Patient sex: M
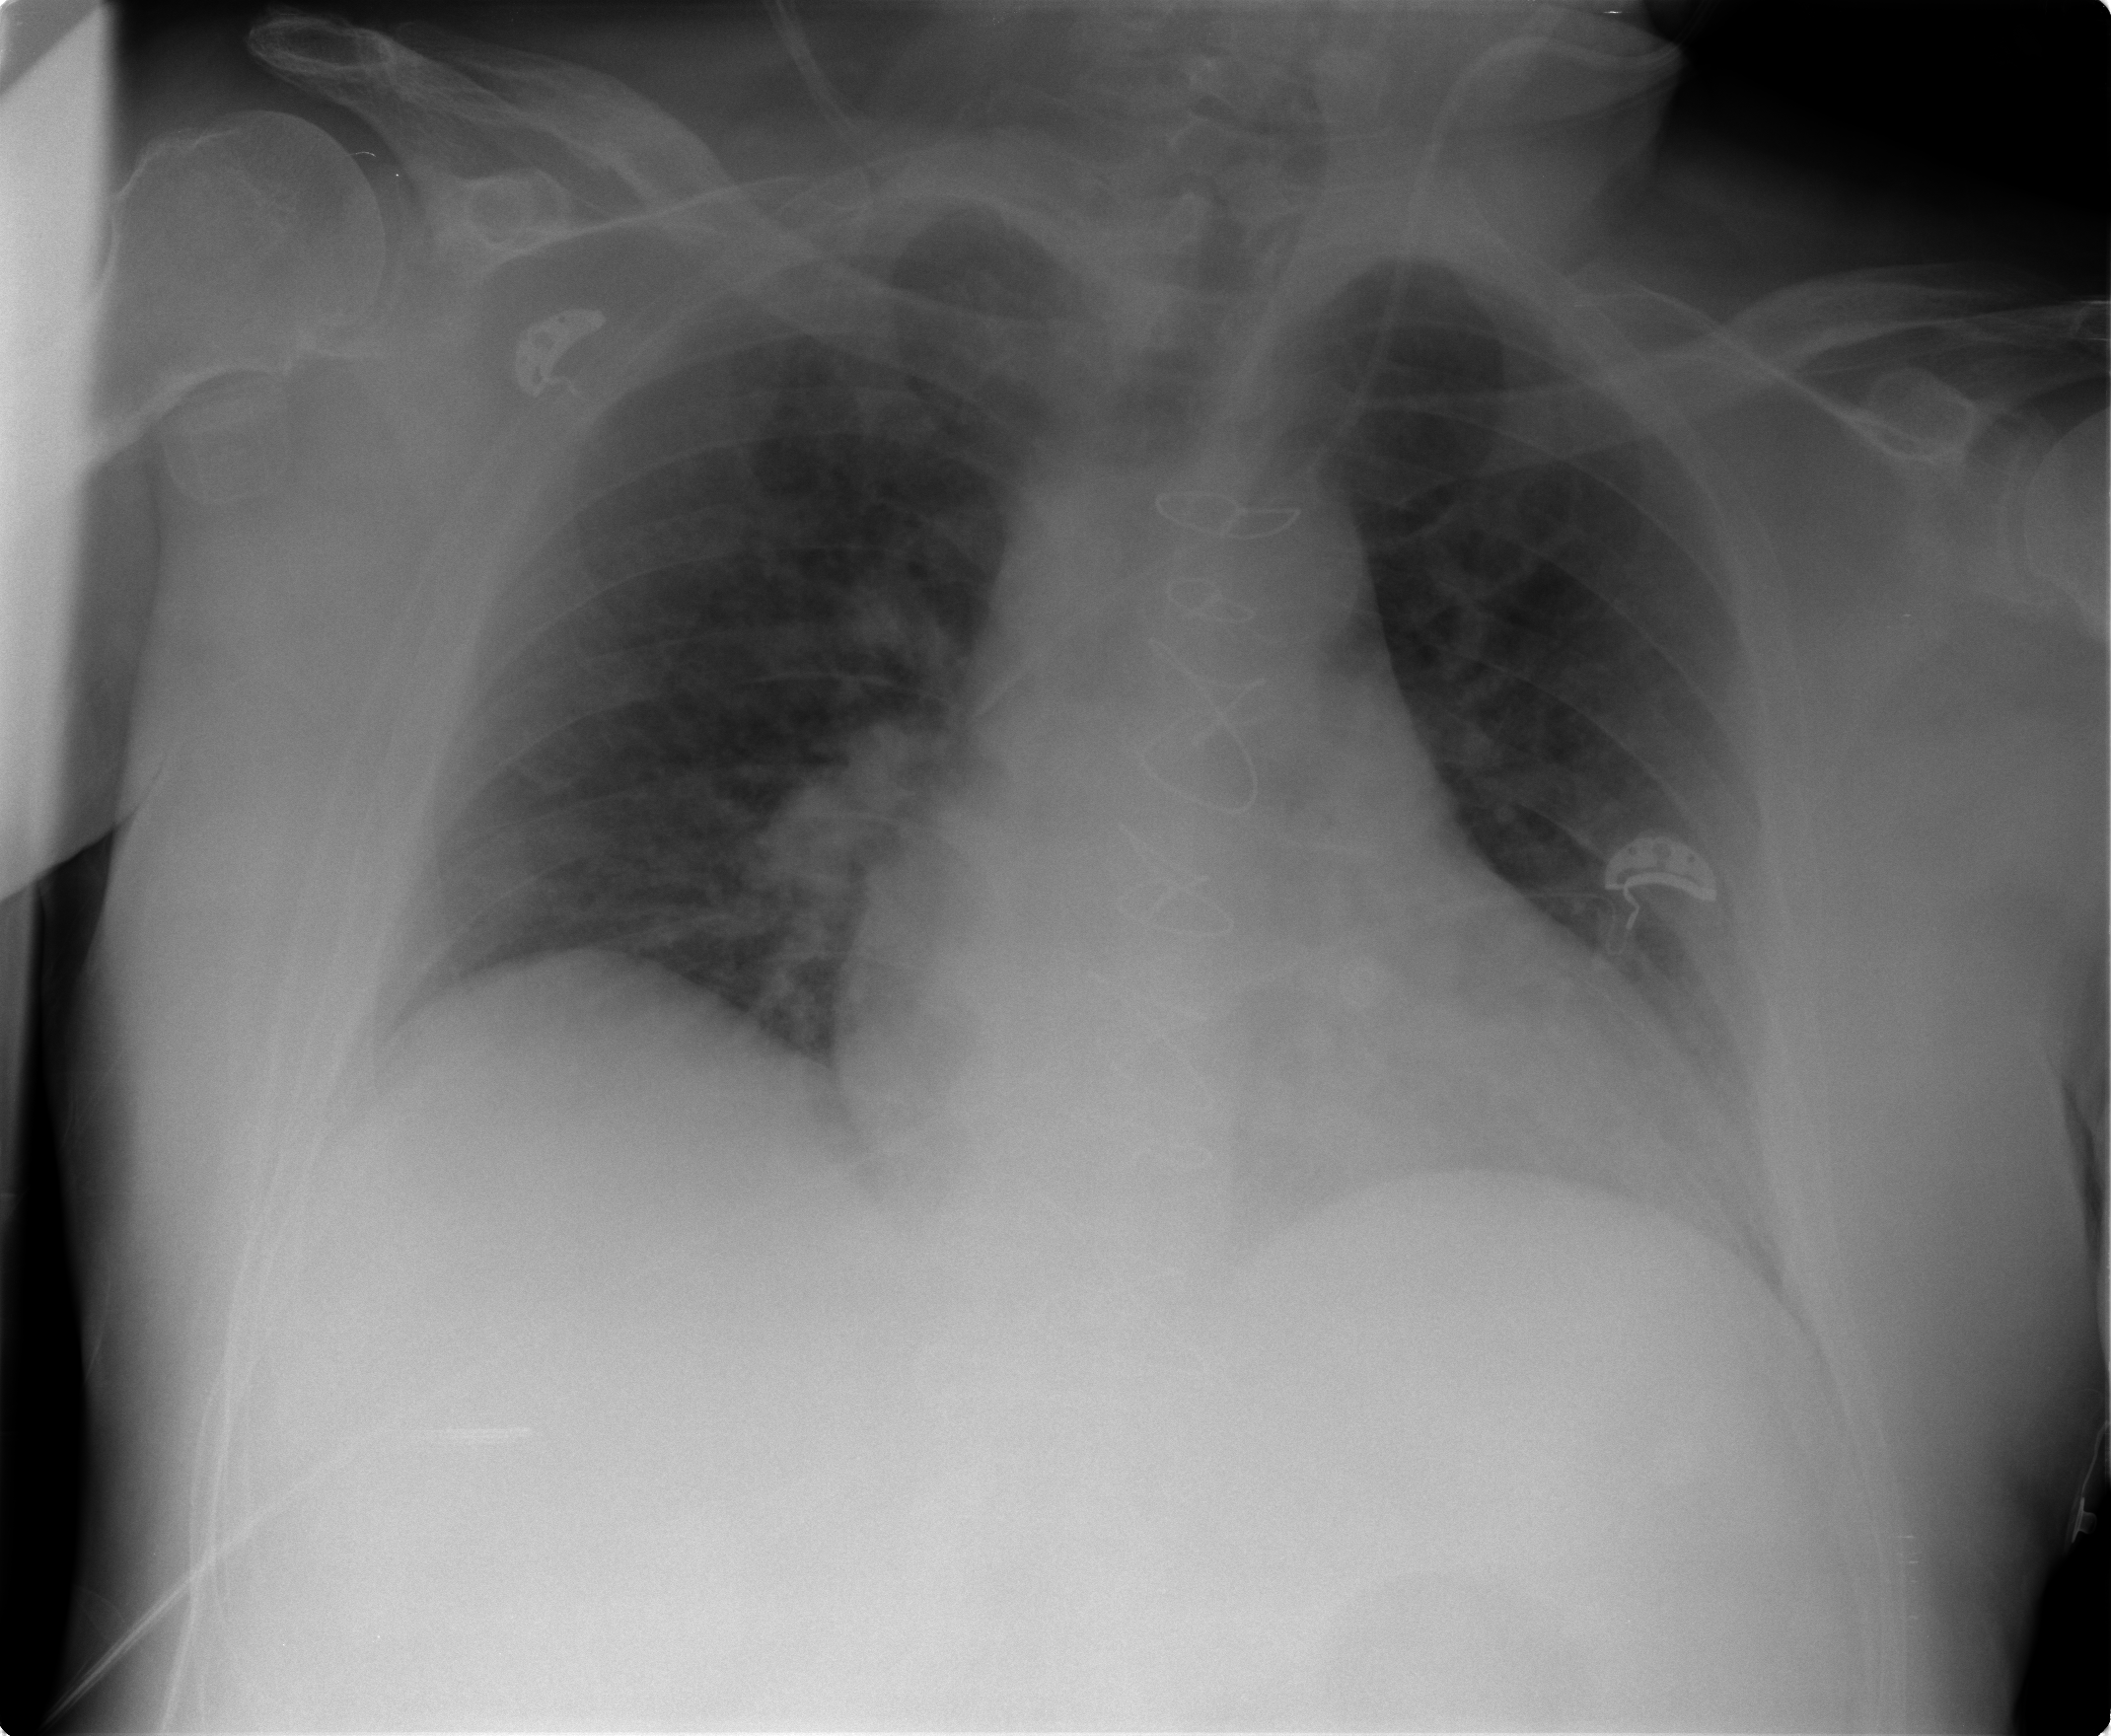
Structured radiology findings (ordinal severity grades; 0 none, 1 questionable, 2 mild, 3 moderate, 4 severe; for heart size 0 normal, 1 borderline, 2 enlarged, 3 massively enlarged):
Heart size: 2
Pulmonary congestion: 2
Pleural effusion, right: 0
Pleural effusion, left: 0
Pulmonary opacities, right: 0
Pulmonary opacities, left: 0
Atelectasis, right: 0
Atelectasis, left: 0